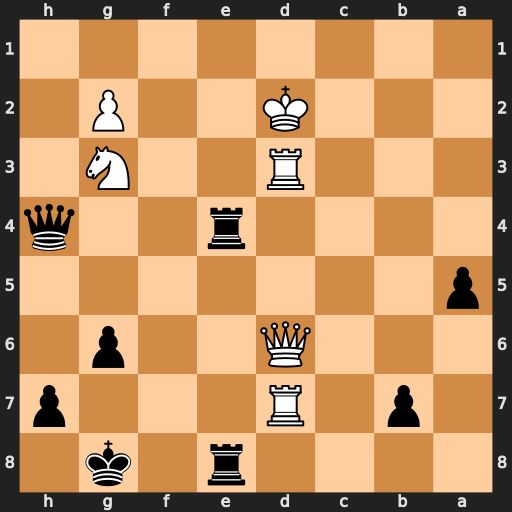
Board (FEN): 4r1k1/1p1R3p/3Q2p1/p7/4r2q/3R2N1/3K2P1/8
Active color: b
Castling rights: -
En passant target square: -
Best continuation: Qg5+ Kc2 Rc4+ Rc3 Rxc3+